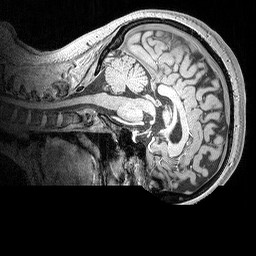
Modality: MP2RAGE
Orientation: sagittal
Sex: female
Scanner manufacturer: siemens
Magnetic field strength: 3 T
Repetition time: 5 s
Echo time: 0.00292 s